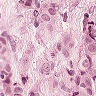
Metastatic tissue present: yes